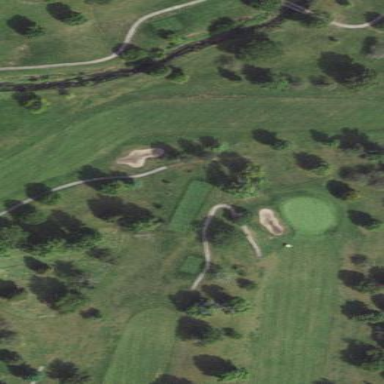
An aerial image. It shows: Golf fairway surrounded by grass.